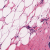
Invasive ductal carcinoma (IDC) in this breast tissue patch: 0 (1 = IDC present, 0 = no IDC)